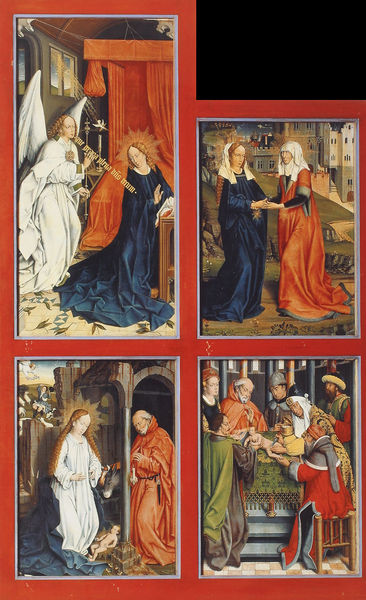
Titel: Hochaltar der Stadtpfarrkirche St. Georg in Nördlingen
Künstler: Nicolaus Gerhaert von Leyden
Standort: Nördlingen, St. Georg (EU - D - Bayern)
Schlagwörter: frau, kleid, rot, geschichte, rahmen, kind, esel, engel, bilder, altar, flöte, jesus, stall, könige, tempel, josef, verkündigung, weihnachten, seitenflügel, jesuskind, beschneidung, esek, ro, ialtar, verkündigung#